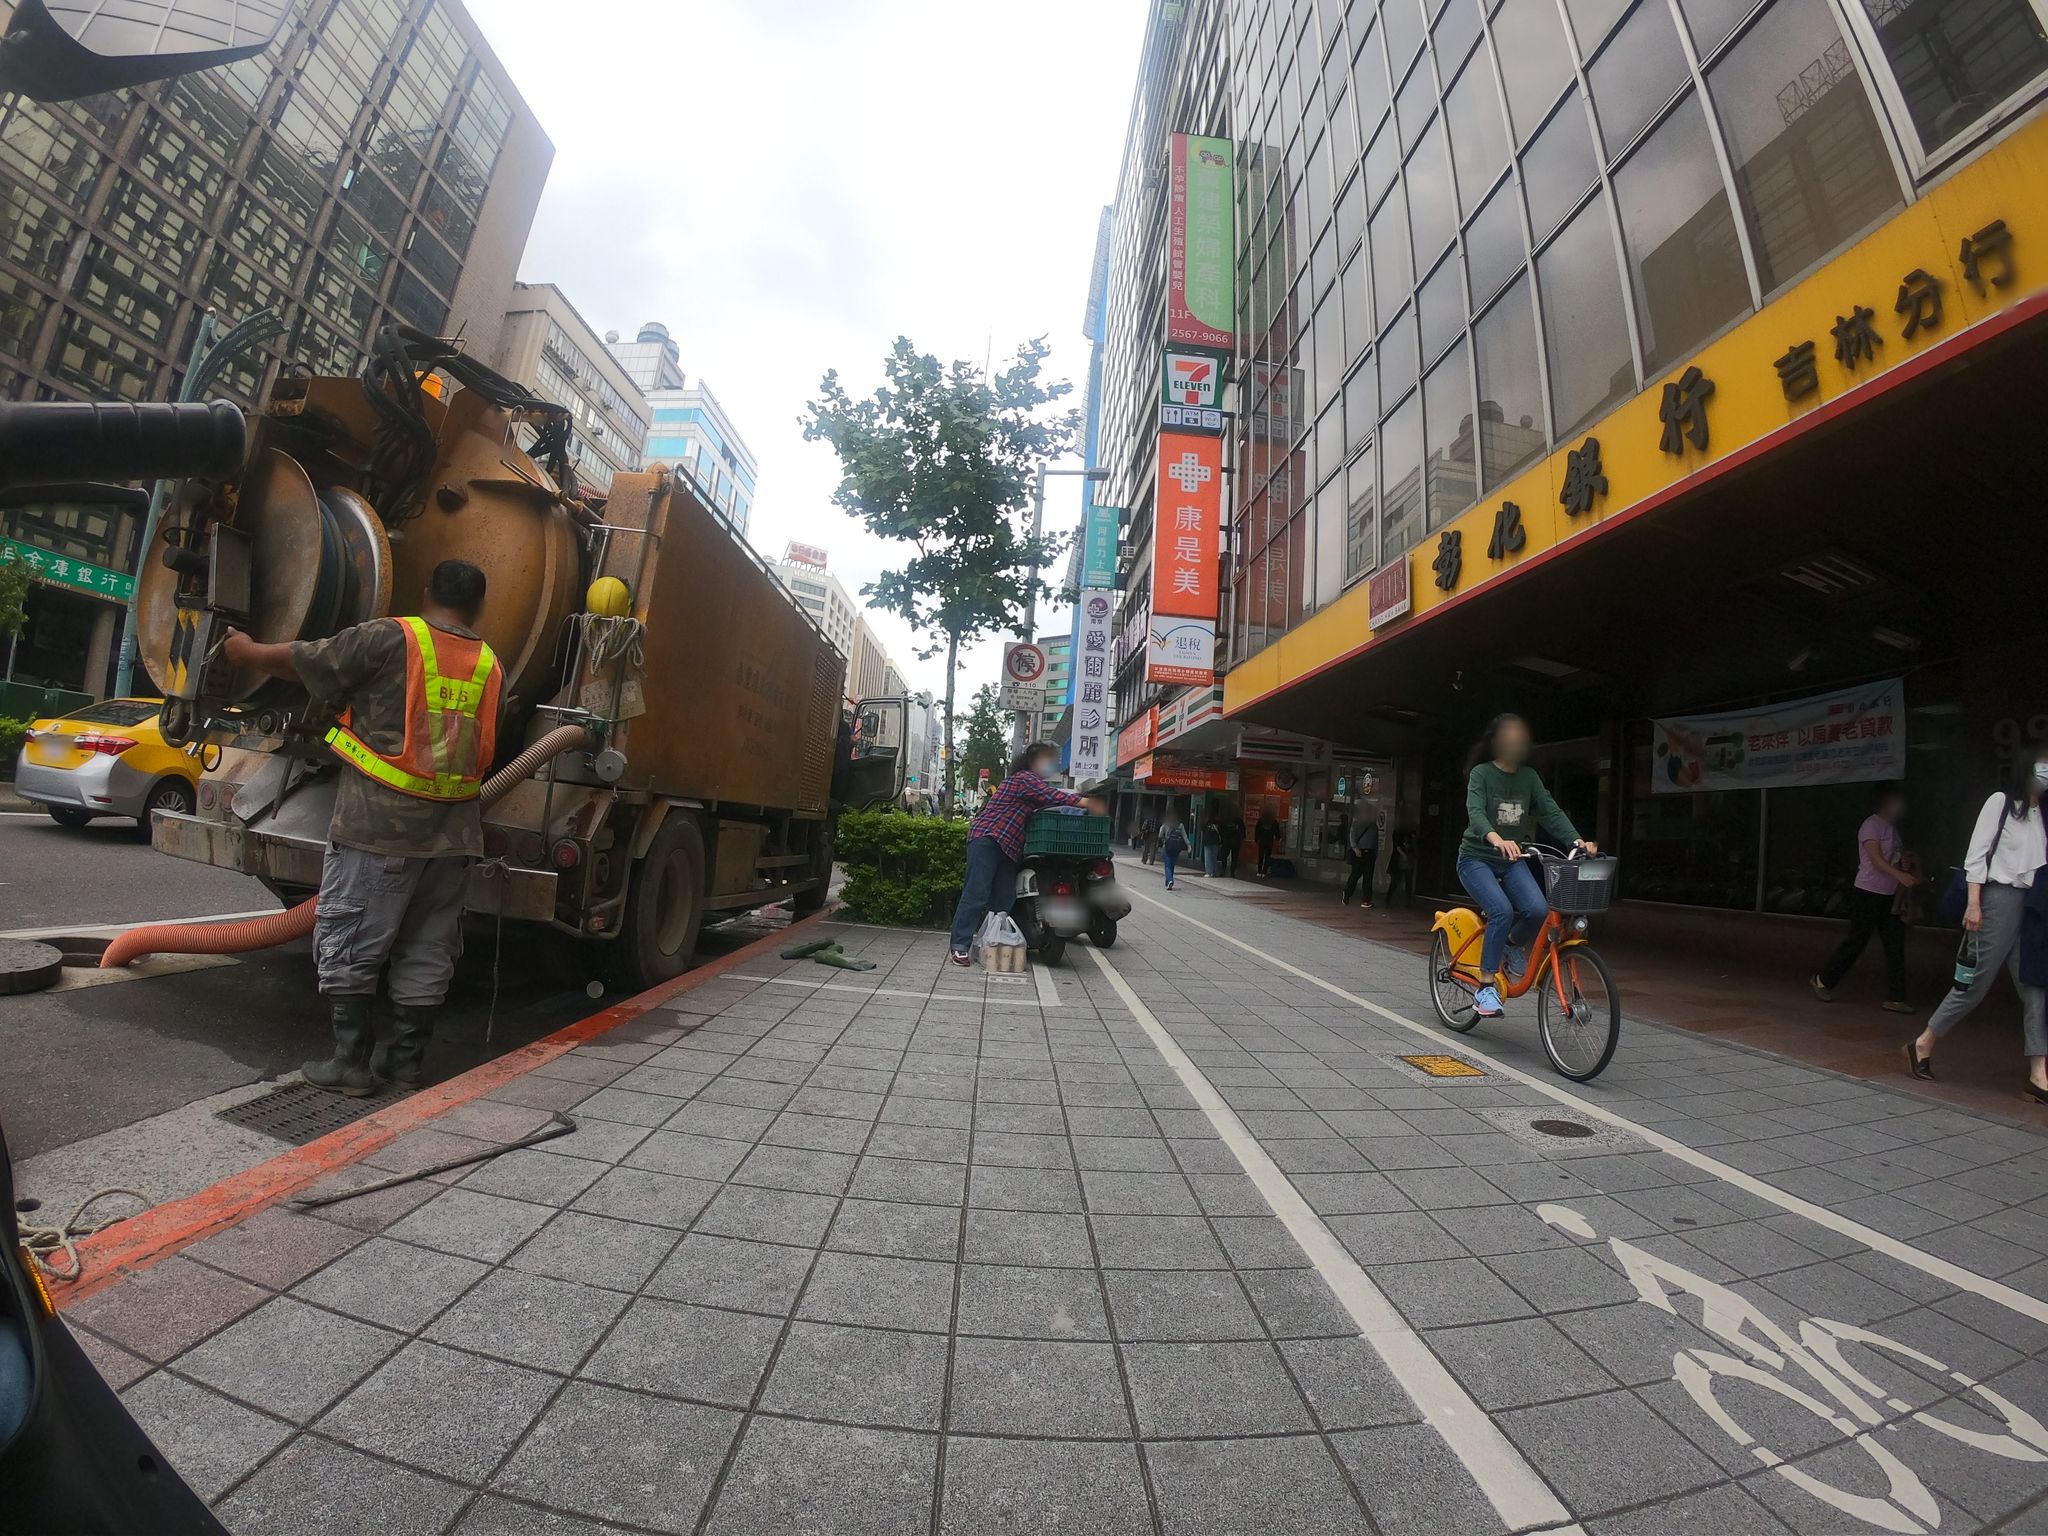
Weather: clear
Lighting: day
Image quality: good
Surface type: walking surface
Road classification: footway
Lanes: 3
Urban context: urban centre
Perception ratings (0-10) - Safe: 1.84, Lively: 9.28, Beautiful: 7.01, Boring: 5.63, Depressing: 2.75, Wealthy: 6.82